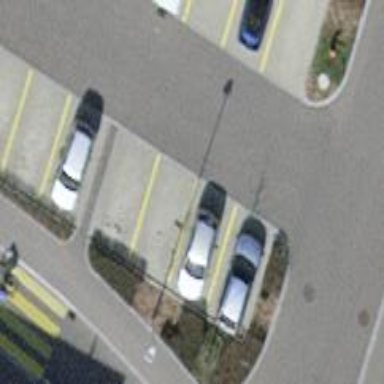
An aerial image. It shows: Street-side parking area.